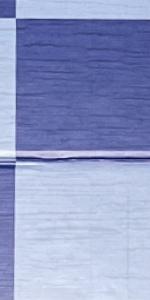
Label: Empty